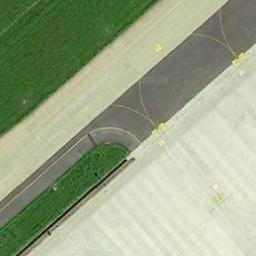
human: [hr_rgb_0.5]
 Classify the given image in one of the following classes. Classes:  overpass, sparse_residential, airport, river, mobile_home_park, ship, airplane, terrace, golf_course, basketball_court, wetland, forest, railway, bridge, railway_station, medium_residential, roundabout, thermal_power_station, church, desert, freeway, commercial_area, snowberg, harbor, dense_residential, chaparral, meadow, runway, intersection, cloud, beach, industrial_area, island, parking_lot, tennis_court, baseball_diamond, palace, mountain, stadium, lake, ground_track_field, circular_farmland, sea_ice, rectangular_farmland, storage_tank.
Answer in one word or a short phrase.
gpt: runway